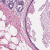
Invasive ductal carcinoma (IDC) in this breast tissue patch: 0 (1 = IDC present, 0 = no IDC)